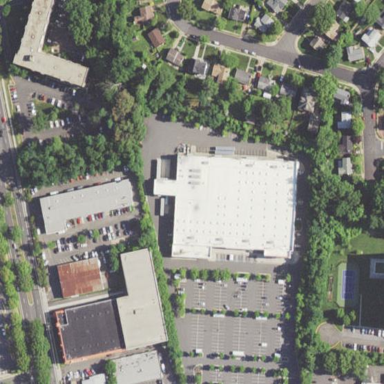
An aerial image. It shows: Wholesale shop located inside building.